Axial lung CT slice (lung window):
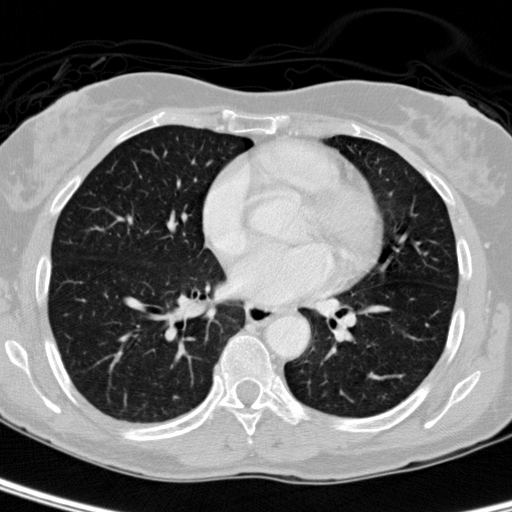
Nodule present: no